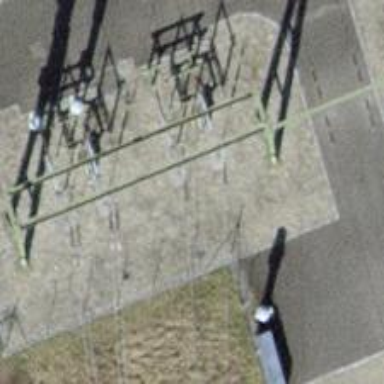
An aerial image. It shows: Power line in the image.